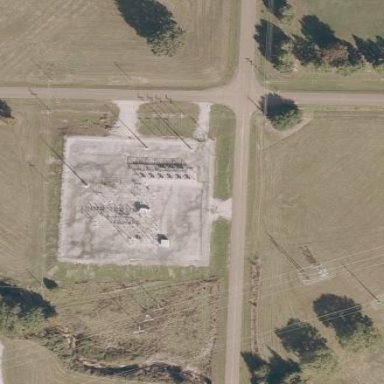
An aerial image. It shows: There is distribution substation enclosed by fence.